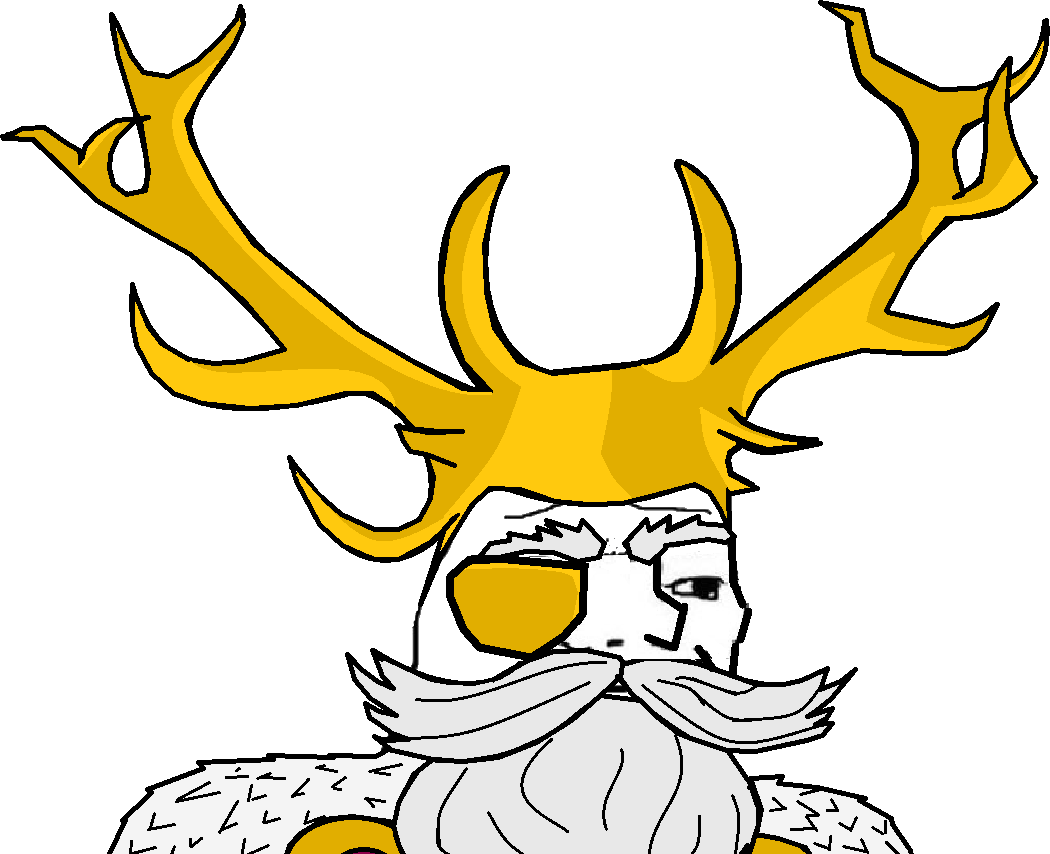
Label: 5_Boomer